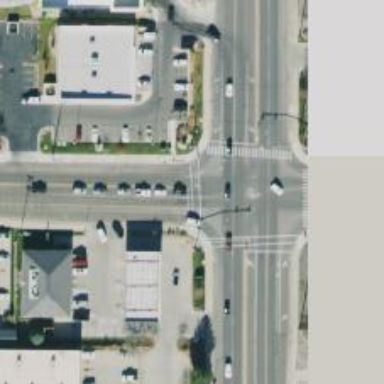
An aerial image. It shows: Crossing with line markings on the road.